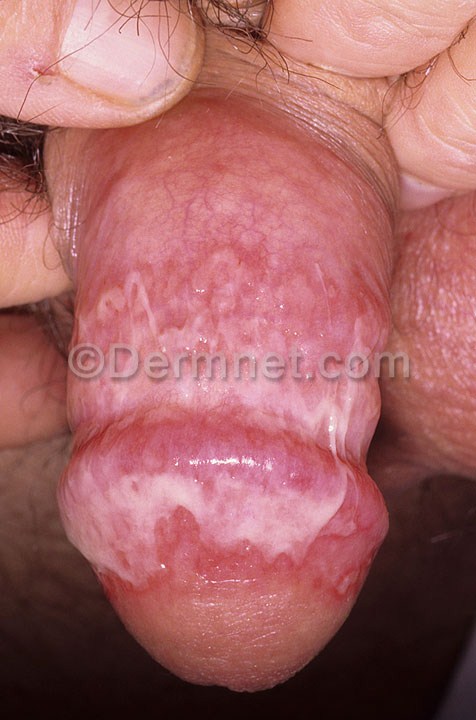
Disease: Tinea Ringworm Candidiasis and other Fungal Infections